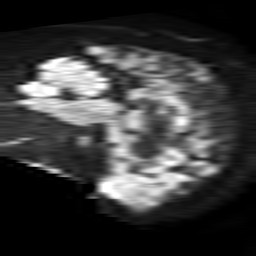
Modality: TRACE
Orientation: sagittal
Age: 47
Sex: male
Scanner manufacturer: philips
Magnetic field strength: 1.5 T
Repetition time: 4.6 s
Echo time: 0.08517 s